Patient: sex M, age 19
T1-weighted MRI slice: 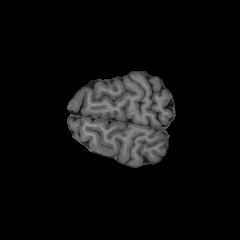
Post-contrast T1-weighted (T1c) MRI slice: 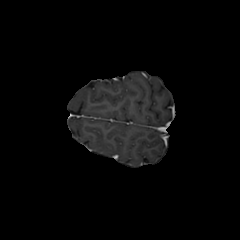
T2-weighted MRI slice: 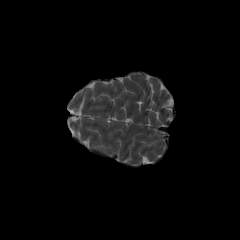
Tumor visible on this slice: no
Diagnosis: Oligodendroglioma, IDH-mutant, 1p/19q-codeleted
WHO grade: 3